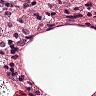
Metastatic tissue present: no